Question:
I have a database with following columns(screenshot attached)
>
The requirement is such that i want to keep only images which are downloaded today. I want to delete stale data...i.e yesterdays data.
For ex consider 'id = 1' with 'guid = 471c9744666b6f51'
This image was downloaded on , so database should contain data only for Dec 26 and not Dec 25. Its not necessary that the first pubdate will be have today's date. So, probably first we need to sort the db by pubdate in desc-ding order and then use the first pubdate as an input to delete older data.
Any help as to how to form a SQL statement will be highly appreciated.
> Answer:Ended up doing something like this..
'''
long maxDate = 0;
Cursor cursor = getApplicationContext().getContentResolver().query(IMAGES_URI, null, null, null, PUB_DATE + " DESC ");
if (cursor != null && cursor.moveToNext()) {
maxDate = cursor.getLong(cursor.getColumnIndexOrThrow(DatabaseHelper.PUB_DATE));
cursor.close();
}
Calendar cal = Calendar.getInstance();
cal.setTimeInMillis(maxDate);
cal.add(Calendar.HOUR, -12);
int delcount = getApplicationContext().getContentResolver().delete(IMAGES_URI, PUB_DATE + " <= " + cal.getTimeInMillis(), null);
'''
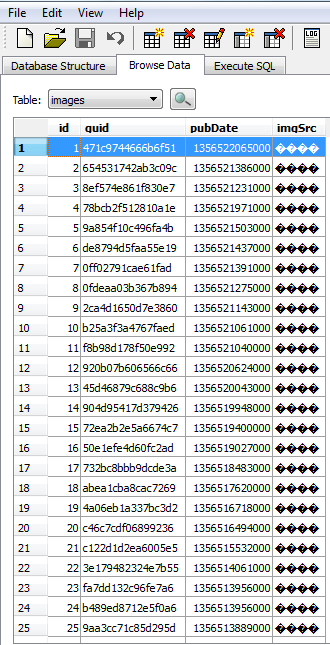
Answer: '''
String sql = "DELETE FROM myTable WHERE pubDate <= date('now','-1 day')";
db.execSQL(sql);
'''
'''
String sql = "DELETE FROM myTable WHERE pubDate NOT IN (SELECT MAX(pubDate) FROm myTable)";
db.execSQL(sql);
'''
'''
DELETE FROM myTable WHERE pubDate NOT IN (SELECT pubdate FROM mytable
WHERE pubDate < datetime((SELECT MAX(pubDate) FROM myTable),'-1 days'))
'''